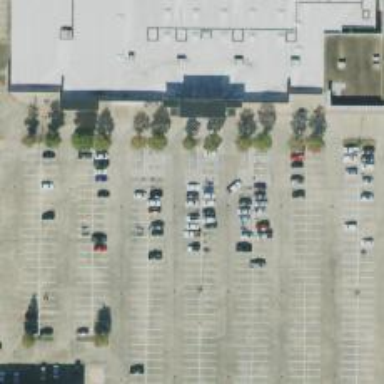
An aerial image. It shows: Parking space is available.